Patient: sex F, age 57
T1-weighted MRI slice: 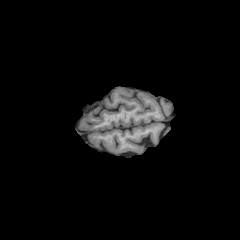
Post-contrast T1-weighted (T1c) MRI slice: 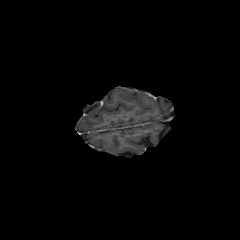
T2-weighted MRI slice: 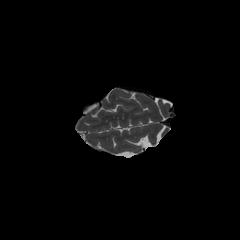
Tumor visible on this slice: no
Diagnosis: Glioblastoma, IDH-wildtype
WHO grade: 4